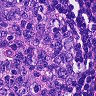
Metastatic tissue present: no